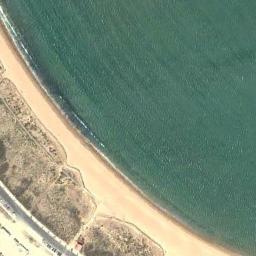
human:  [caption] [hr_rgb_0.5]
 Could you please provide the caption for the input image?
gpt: There is a clear coastline between the beach and the blue water .

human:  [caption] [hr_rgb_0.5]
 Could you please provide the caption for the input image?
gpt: The narrow beach with khaki sand and the color of the seawater is green .

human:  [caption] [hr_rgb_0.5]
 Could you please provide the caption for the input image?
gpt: Green sea water and curved coastline .

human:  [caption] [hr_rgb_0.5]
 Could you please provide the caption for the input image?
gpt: There are seagulls in the sea by the beach .

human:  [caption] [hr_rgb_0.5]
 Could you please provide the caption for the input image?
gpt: There is a road near the beach .